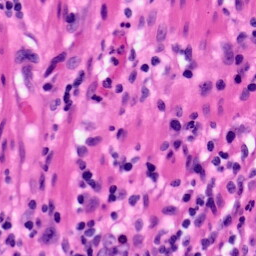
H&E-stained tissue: Pancreatic